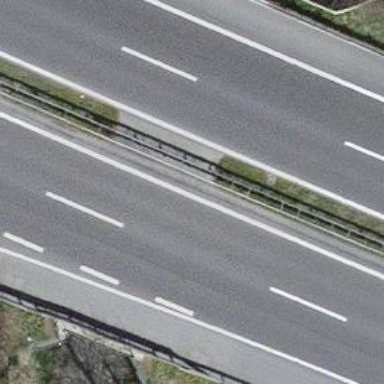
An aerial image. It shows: Motorway bridge.